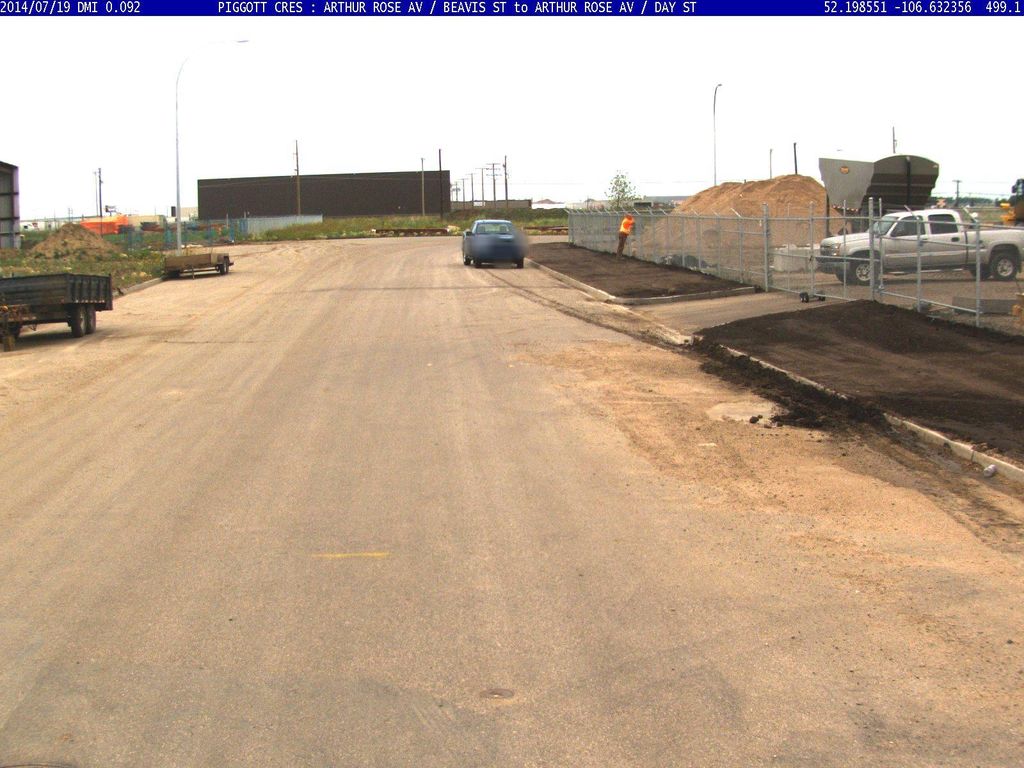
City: saskatoon